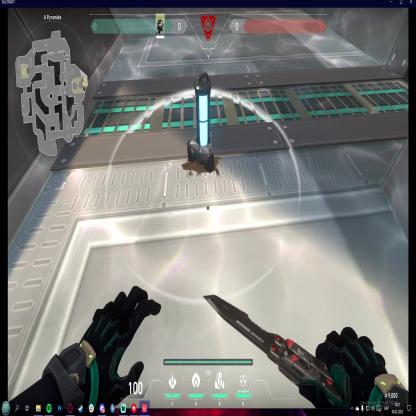
Label: planted spike